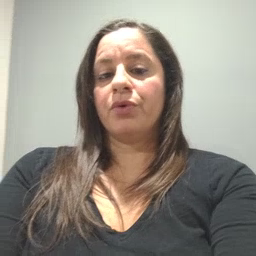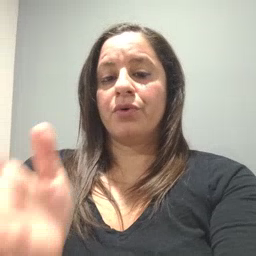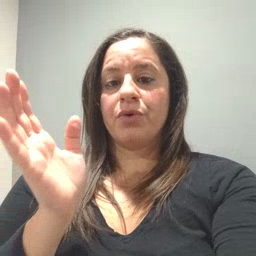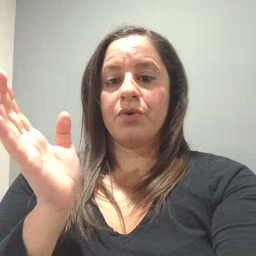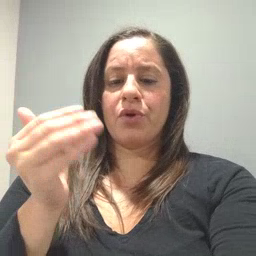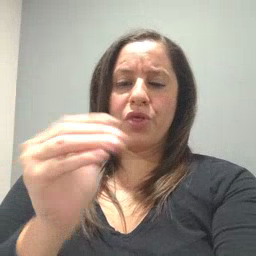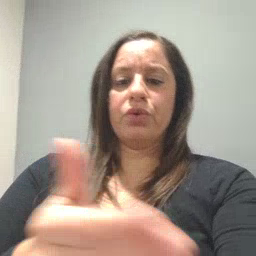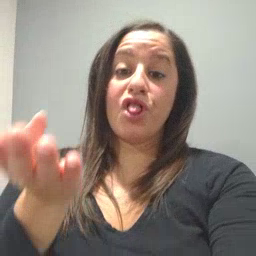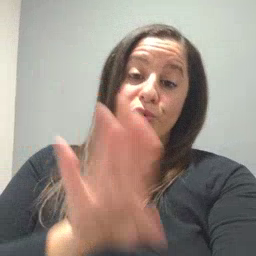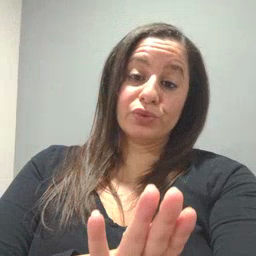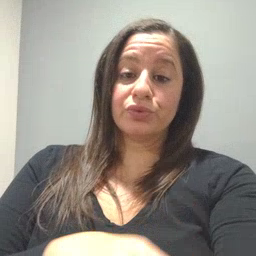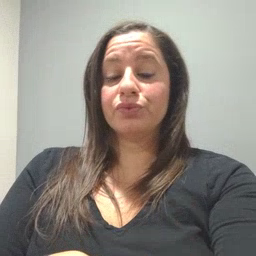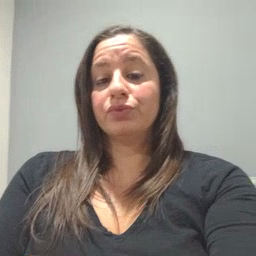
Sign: close